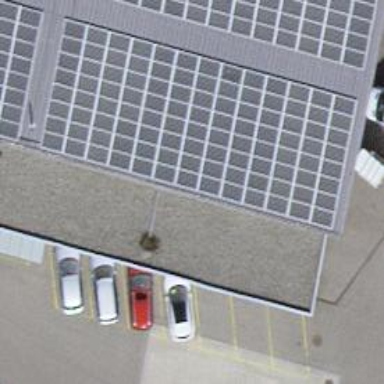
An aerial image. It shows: Solar power generator utilizing photovoltaic technology with solar photovoltaic panels.